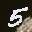
Label: 5